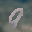
Label: 9